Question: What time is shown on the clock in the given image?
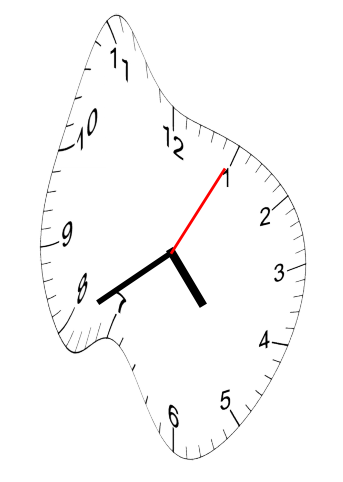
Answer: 04:40:05